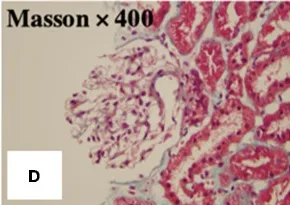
Pathological features of renal biopsy. (A-D) Light microscopy showed no apparent glomerular, tubulointerstitial or vascular alterations.
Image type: pathology (masson_trichrome)